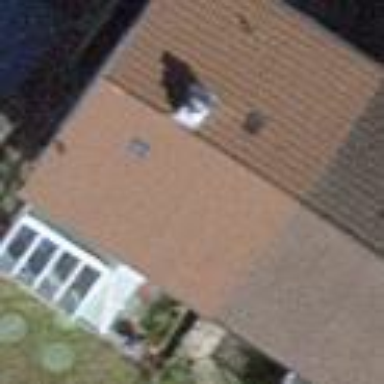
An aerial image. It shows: Building with tiled roof.